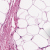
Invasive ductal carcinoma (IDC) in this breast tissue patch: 0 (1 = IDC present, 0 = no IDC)